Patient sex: M
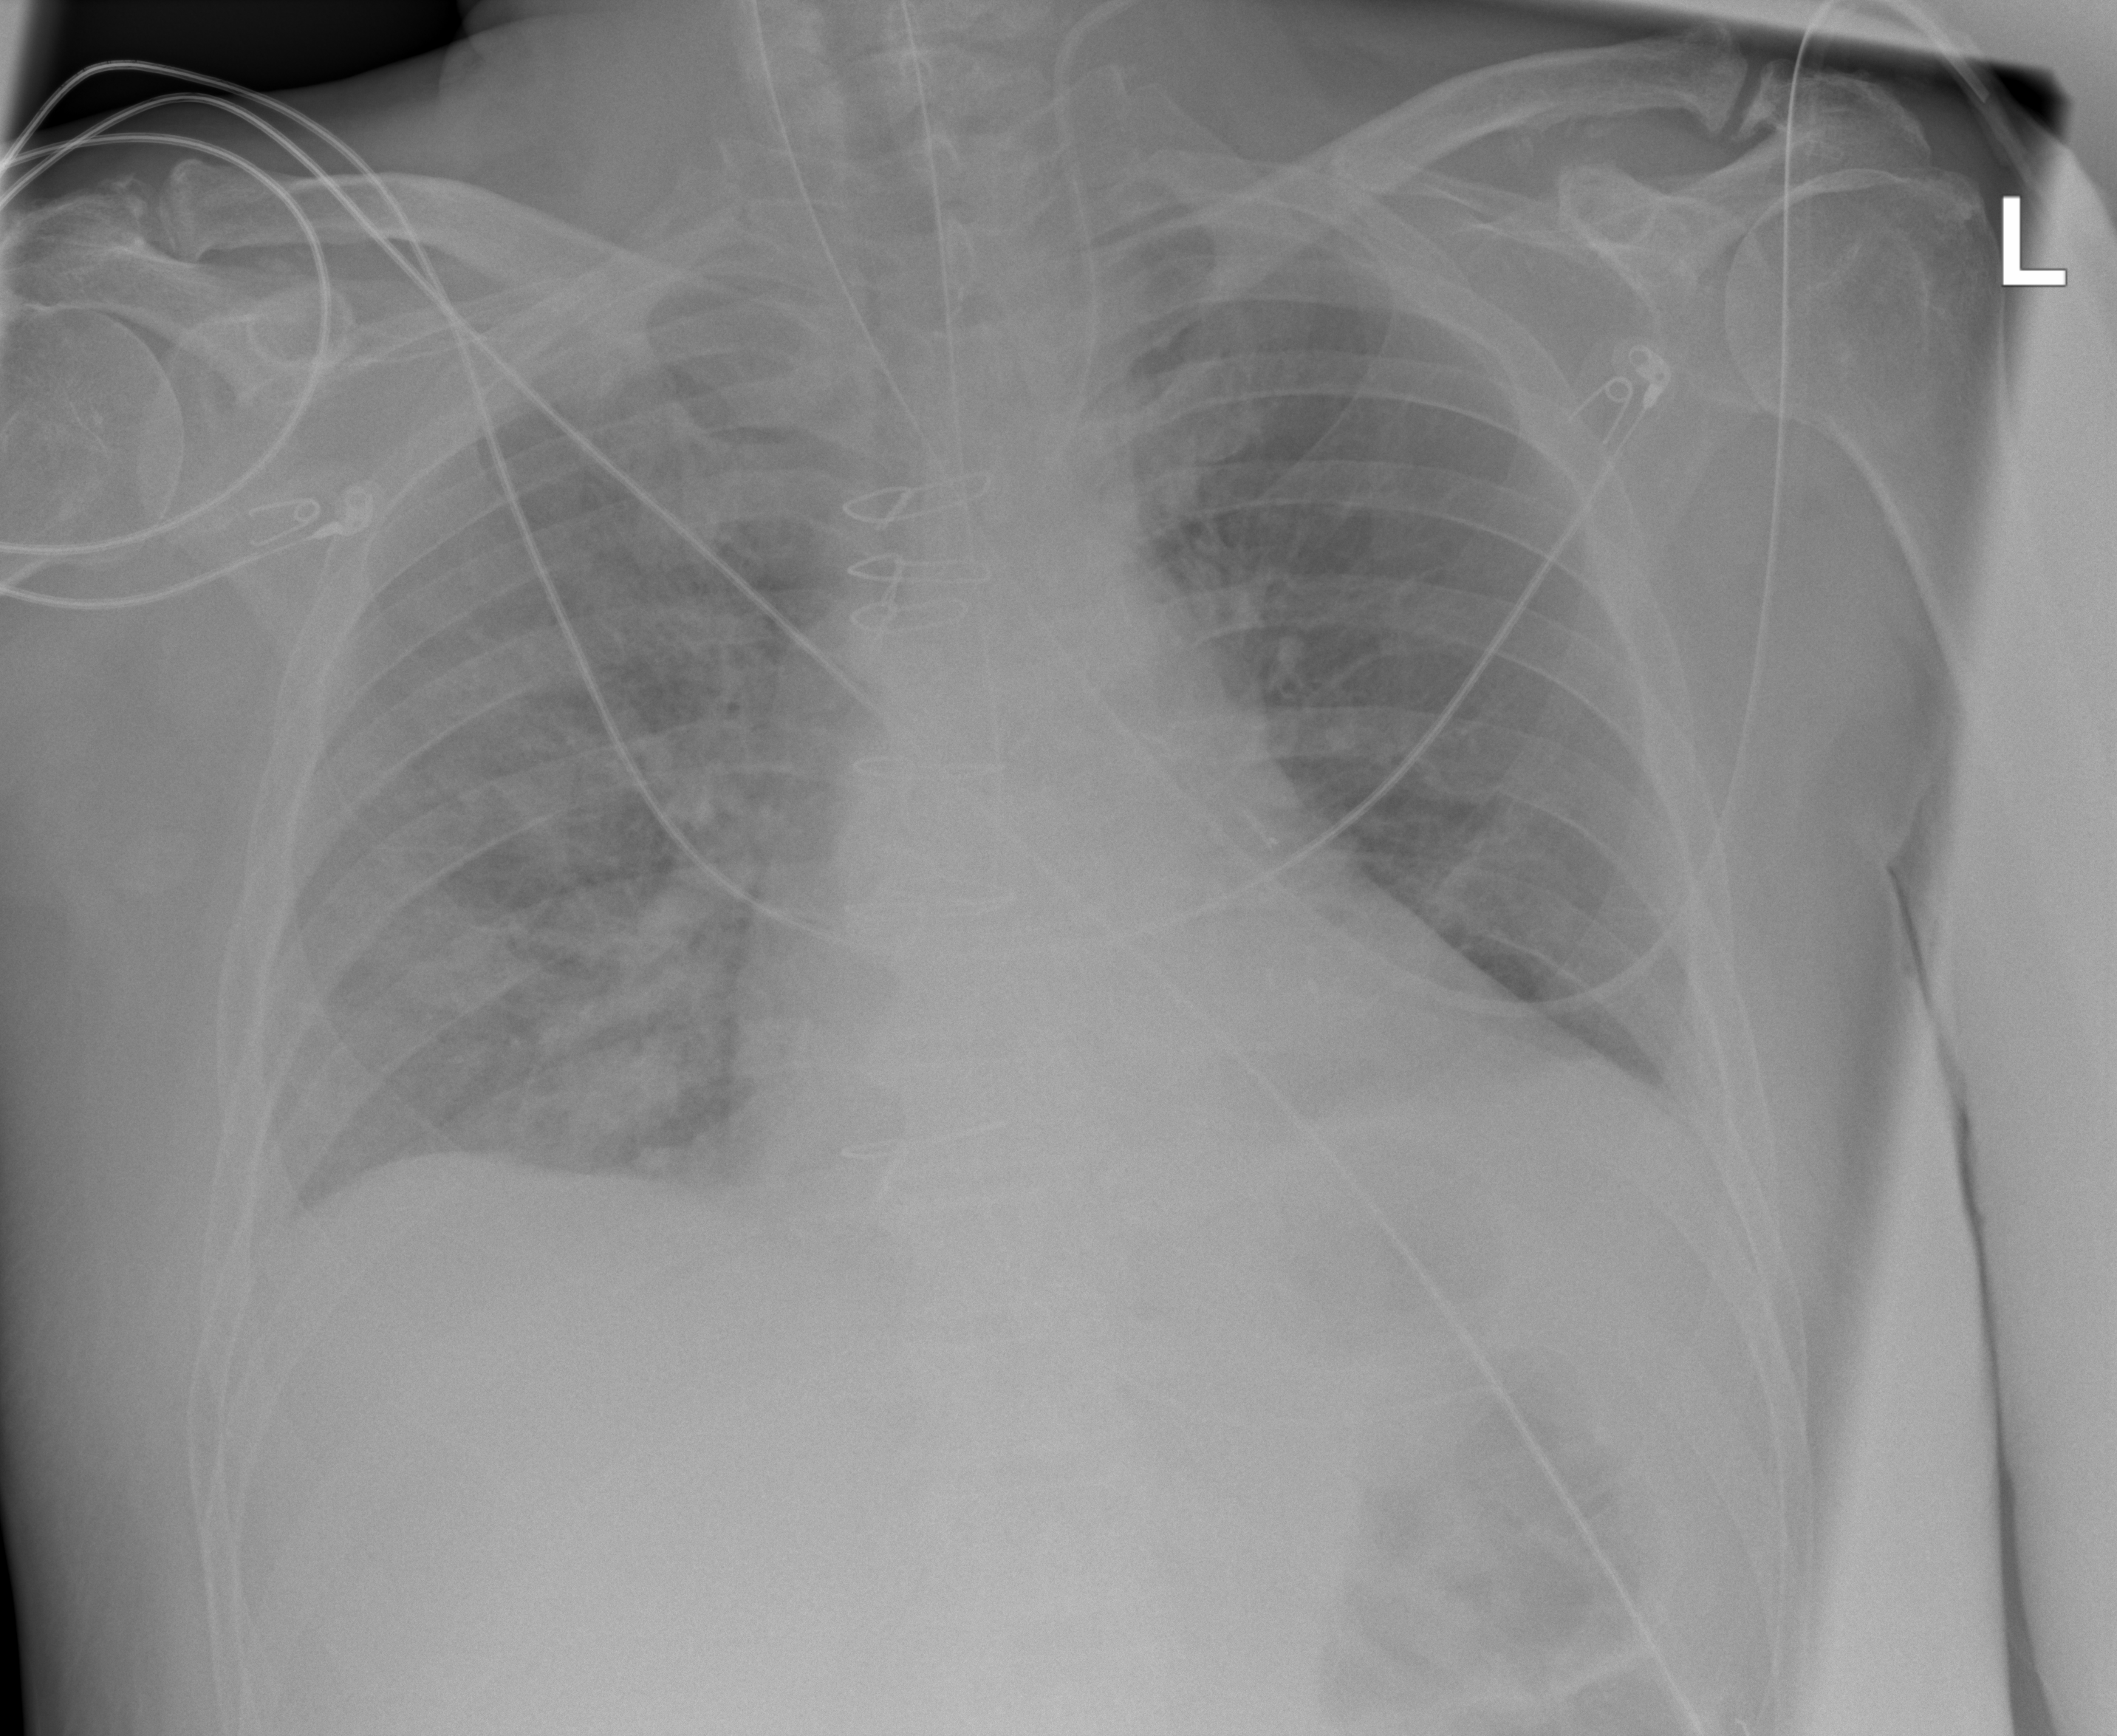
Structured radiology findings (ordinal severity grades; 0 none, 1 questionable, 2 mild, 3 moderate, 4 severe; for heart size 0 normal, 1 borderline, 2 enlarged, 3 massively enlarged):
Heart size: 2
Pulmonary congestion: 2
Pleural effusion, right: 2
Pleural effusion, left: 2
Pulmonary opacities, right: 2
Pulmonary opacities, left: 0
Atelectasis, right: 2
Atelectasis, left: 2